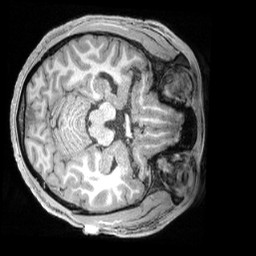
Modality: T1w
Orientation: axial
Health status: healthy
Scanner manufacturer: siemens
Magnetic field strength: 3 T
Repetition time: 2.4 s
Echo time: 0.00201 s